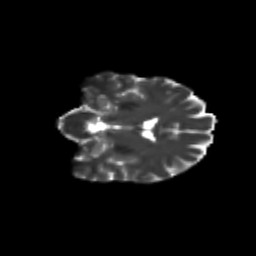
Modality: T2w
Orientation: coronal
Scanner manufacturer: siemens
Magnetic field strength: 3 T
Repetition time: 9.2 s
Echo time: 0.084 s